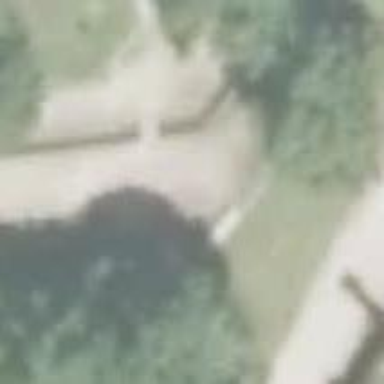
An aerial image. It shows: Footway on bridge.